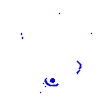
Particle: pion